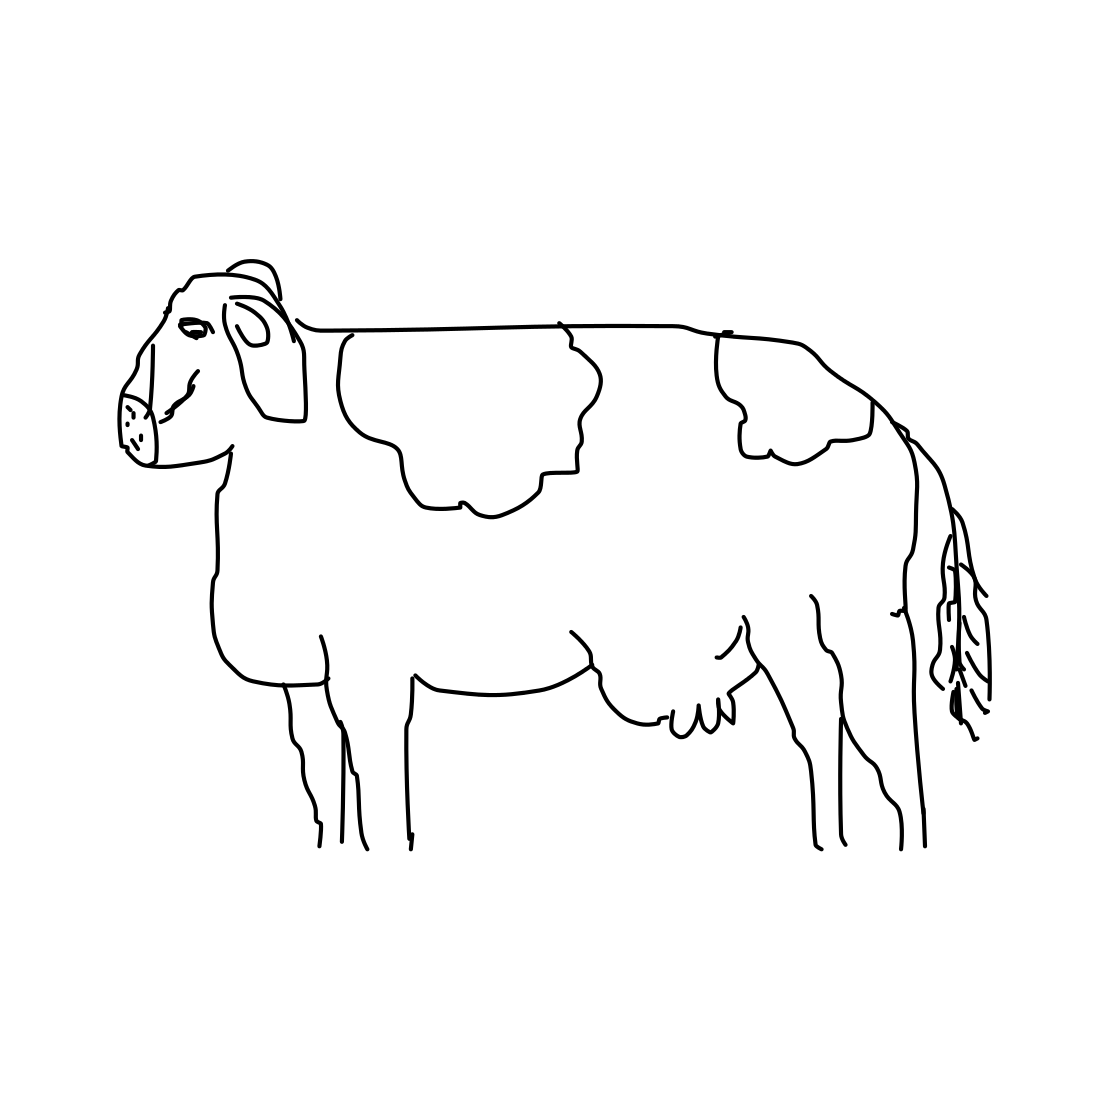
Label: cow